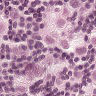
Metastatic tissue present: yes